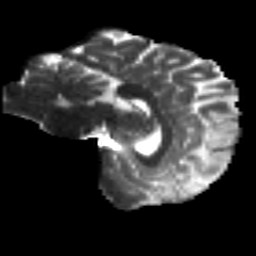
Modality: T2w
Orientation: sagittal
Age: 28
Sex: male
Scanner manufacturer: siemens
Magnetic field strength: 3 T
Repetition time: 8.8 s
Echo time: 0.085 s